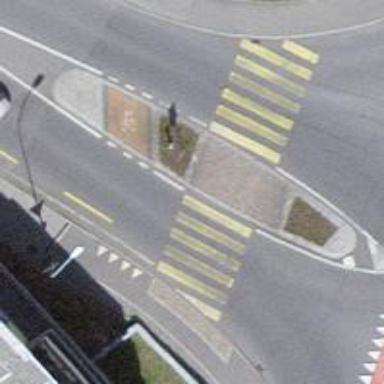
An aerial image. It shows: Kerb barrier.